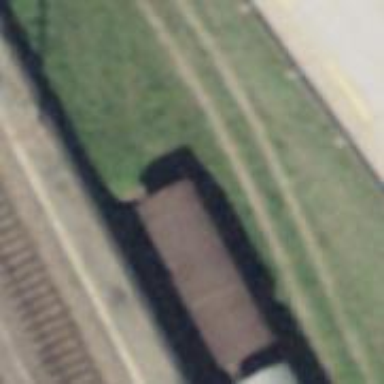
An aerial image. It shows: Railway buffer stop.